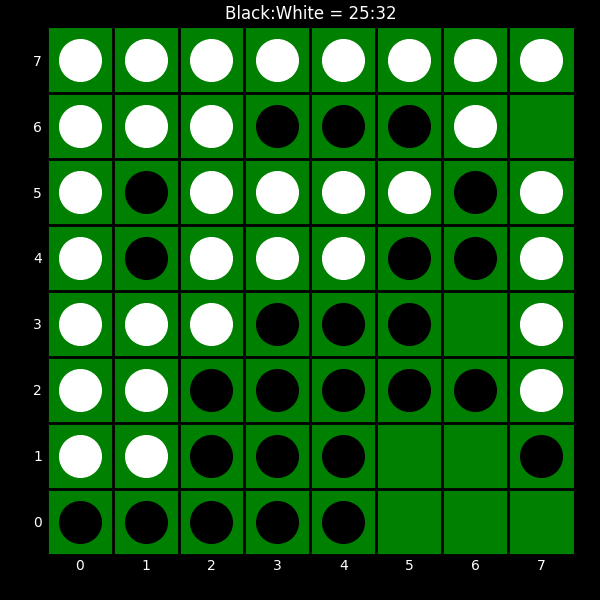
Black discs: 25
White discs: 32